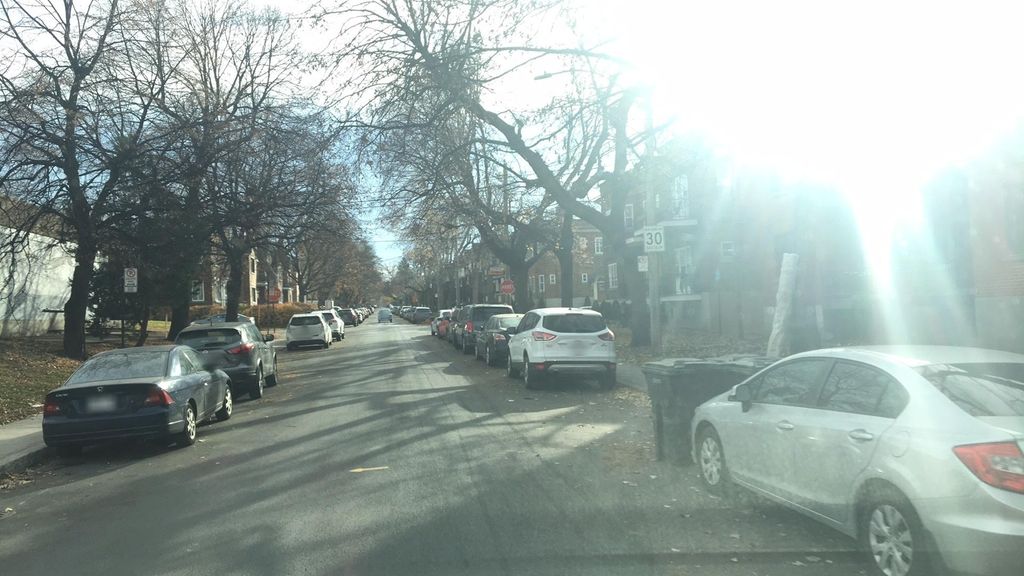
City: montreal